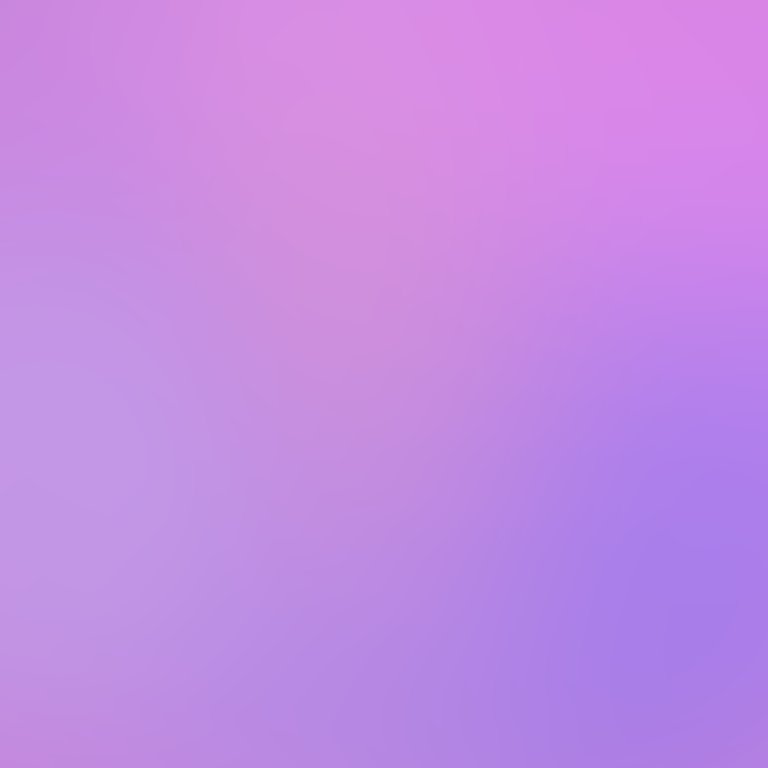
Abstract light effect, smooth gradient from soft lavender to gentle pink, serene atmosphere, diffuse glow, no room, no furniture, no objects.